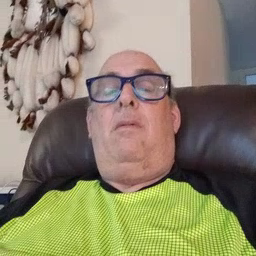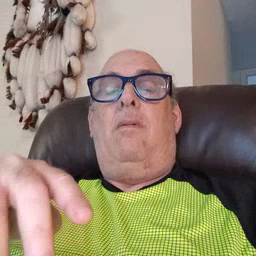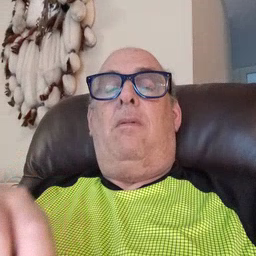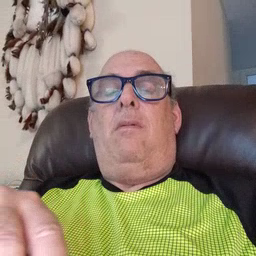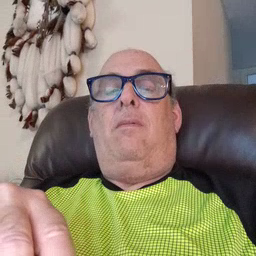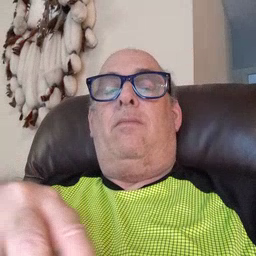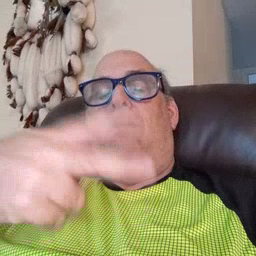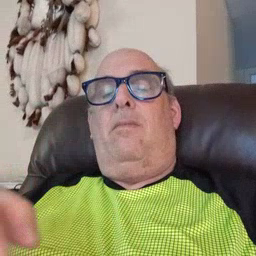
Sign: fall